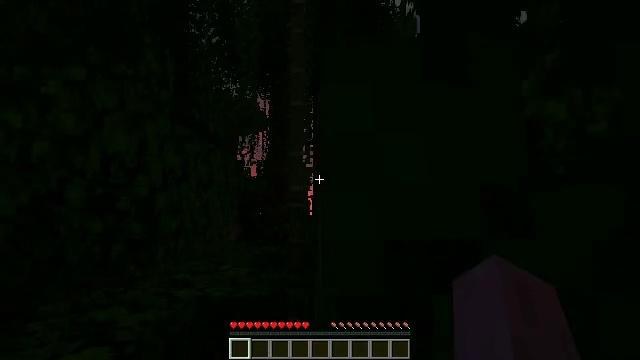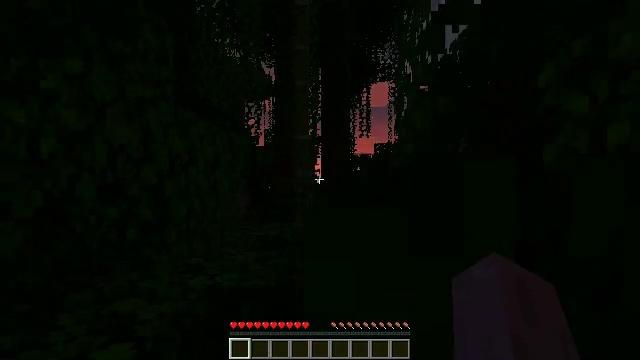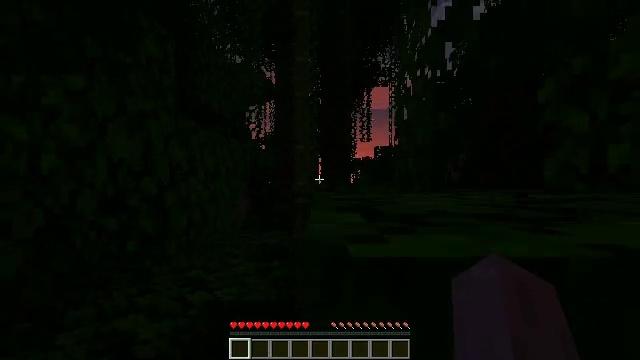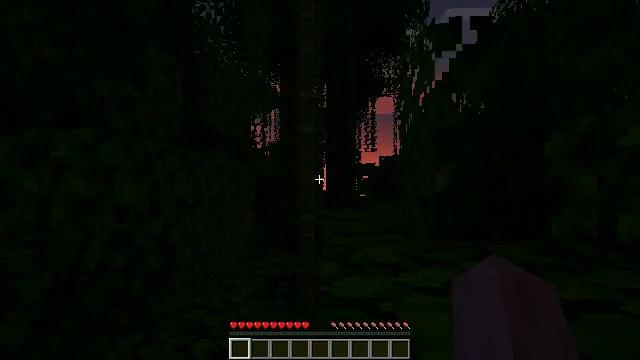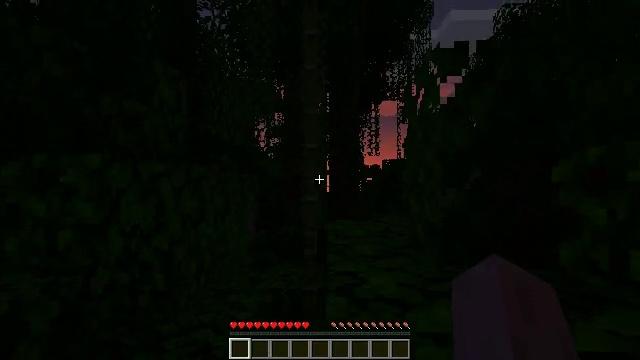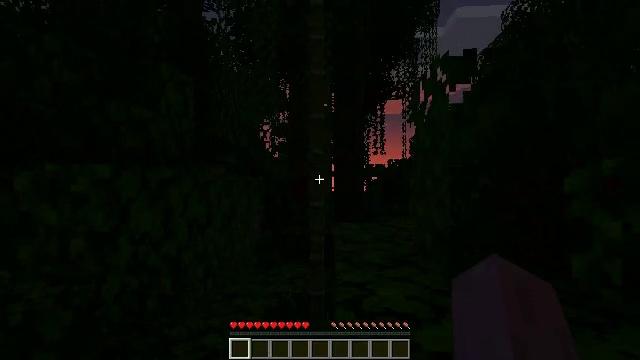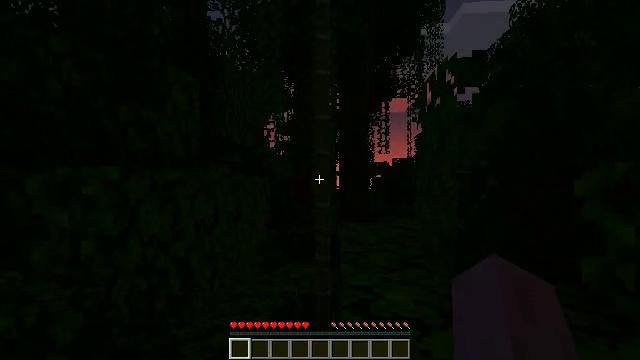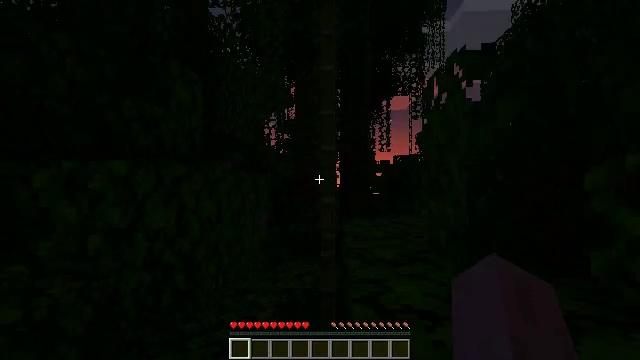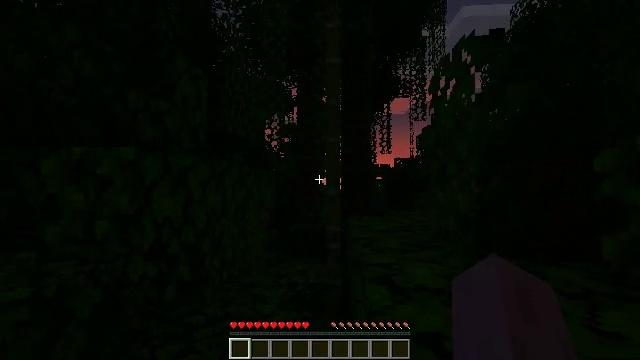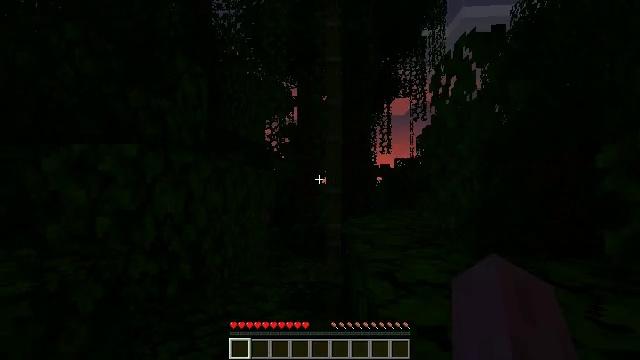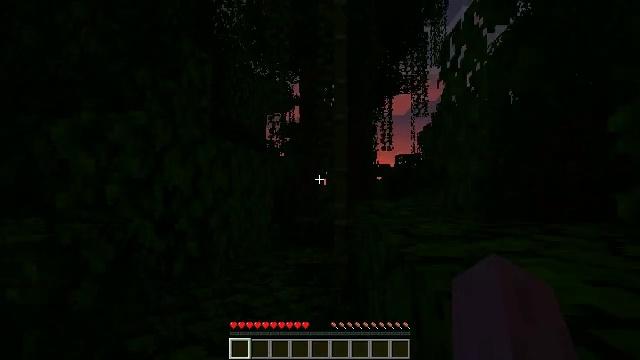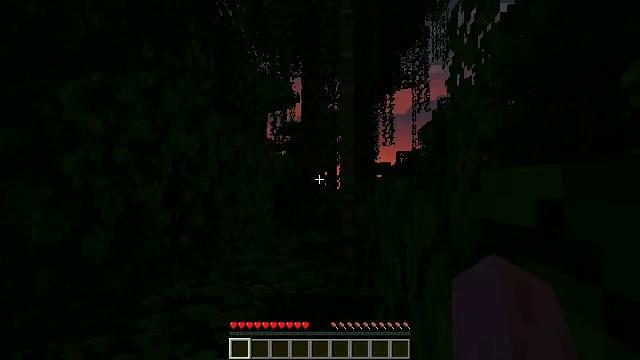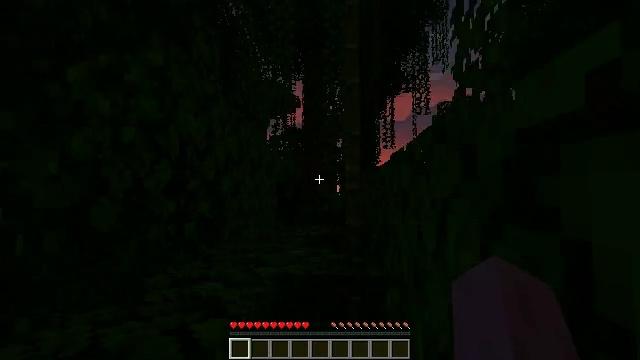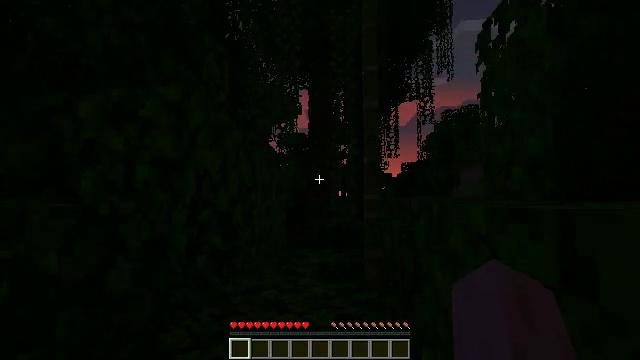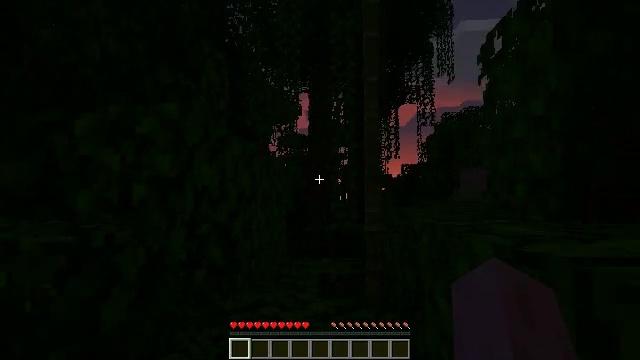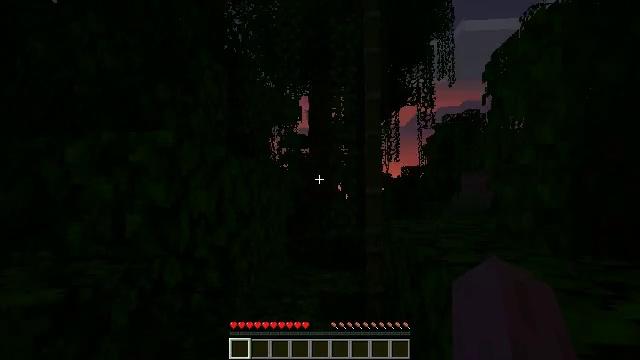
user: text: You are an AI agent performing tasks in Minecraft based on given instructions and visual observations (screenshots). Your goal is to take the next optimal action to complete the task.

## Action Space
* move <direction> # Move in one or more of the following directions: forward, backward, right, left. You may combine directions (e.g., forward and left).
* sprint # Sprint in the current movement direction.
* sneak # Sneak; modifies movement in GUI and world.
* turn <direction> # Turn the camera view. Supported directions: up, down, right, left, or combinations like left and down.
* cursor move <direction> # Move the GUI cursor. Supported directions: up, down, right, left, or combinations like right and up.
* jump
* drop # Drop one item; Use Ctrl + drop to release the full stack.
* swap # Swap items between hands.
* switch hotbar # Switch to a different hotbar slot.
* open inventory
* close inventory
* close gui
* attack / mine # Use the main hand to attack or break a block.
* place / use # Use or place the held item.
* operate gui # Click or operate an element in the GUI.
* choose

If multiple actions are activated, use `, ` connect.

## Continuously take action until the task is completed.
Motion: motion action
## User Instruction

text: Collect some bamboo.
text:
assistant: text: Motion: move forward, turn left and down, jump
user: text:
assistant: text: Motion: move forward, jump
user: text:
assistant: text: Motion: move forward and move left, turn left and up, jump
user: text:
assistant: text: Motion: move forward and move left, jump
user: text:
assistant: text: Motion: move forward and move left, turn left, jump
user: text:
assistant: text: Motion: move forward and move left, jump
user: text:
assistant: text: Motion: move forward and move left, jump
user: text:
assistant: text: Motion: move forward and move left, jump
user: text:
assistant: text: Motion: move forward and move left, jump
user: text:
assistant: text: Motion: move forward and move left, jump
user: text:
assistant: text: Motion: move forward and move left, jump
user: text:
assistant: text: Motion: move forward and move left, turn up, jump
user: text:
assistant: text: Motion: move forward and move left, turn up, jump
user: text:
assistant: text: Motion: move forward and move left, jump
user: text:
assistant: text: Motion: move forward and move left, jump
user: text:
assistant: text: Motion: move forward and move left, jump
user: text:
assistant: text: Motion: move forward and move left, jump
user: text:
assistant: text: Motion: move forward and move left, turn right, jump
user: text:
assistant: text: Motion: move forward and move left, turn right, jump
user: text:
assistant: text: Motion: move forward and move left, turn right and down, jump
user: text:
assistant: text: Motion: move forward and move left, turn right, jump
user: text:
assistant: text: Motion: move forward and move left, jump
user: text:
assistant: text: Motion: move forward and move left, jump
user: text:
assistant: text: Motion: move forward and move left, turn left, jump
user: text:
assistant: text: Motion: move forward and move left, turn left and down, jump
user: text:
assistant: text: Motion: move forward and move left, turn left and down, jump
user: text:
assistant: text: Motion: move forward and move left, turn down, jump
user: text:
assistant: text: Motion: move forward and move left, turn left and down, jump
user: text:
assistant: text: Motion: move forward and move left, turn down, jump
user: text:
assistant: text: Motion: move forward and move left, turn right and down, jump